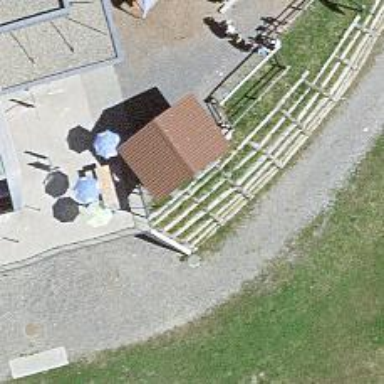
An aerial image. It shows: Kiosk.